Question: Hello I've implemented a function in which I pass an array of 'imageData' of png images (rgba) with transparent parts. I flatten the images with the code bellow but I have an issue regarding the alpha and I could use some help. As you may see in the screenshot bellow the red text has a semi transparent black shadow but instead it is rendered white and not semi transparent.

'''
var mergeImageData = function ( imageDataArray ) {
var canvas = document.getElementById( 'canvas' );
canvas.width = 512;
canvas.height = 512;
var ctx = canvas.getContext( '2d' );
var newImageData = imageDataArray[ 0 ];
for ( var j = 1, len = imageDataArray.length; j < len; j++ ) { // iterate through the imageDataArray
console.log( imageDataArray[ j ].data.length );
for ( var i = 0, bytes = imageDataArray[ j ].data.length; i < bytes; i += 4 ) { // iterate through image bytes
var index = ( imageDataArray[ j ].data[ i + 3 ] === 0 ? 0 : j );
newImageData.data[ i ] = imageDataArray[ index ].data[ i ];
newImageData.data[ i + 1 ] = imageDataArray[ index ].data[ i + 1 ];
newImageData.data[ i + 2 ] = imageDataArray[ index ].data[ i + 2 ];
newImageData.data[ i + 3 ] = imageDataArray[ index ].data[ i + 3 ];
}
}
ctx.putImageData( newImageData, 0, 0 );
console.log( "all done" );
};
'''
This will be done in a 'webworker' in the future, that's why I'm interested in this method since web workers have no canvas access.
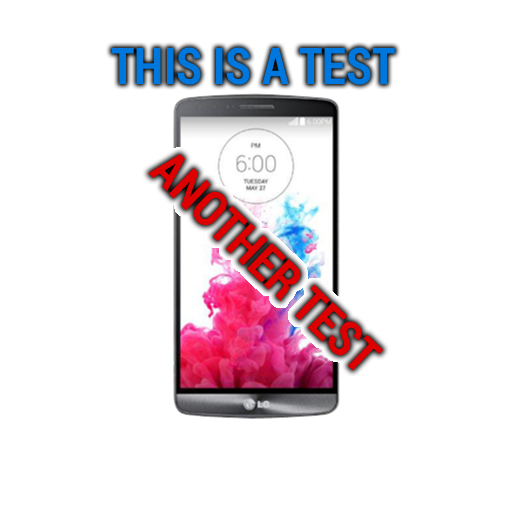
Answer: Your first issue is with 'putImageData()' function : According to <URL>,
> the putImageData method does not pay any attention to compositing; it merely copies pixel values. In order to get compositing, we need to use drawing operations.
So you have to make use of a second canvas, in memory (as well described in <URL>.
Then, your second issue is that you want to do it in a webworker.
You're right, webworkers don't seem able to process such drawing operations : according to <URL>
> Web workers can only calculate, not modify the DOM or make any calls to draw to a canvas.
So your only way is to split your operations by processing datas by the worker, then draw it into your main thread.
Here is an example, assuming that you've got 2 png files called respectively test0.png & test1.png in your root folder.
'''
<html>
<body>
<canvas id="canvas"></canvas>
</body>
<script src="main.js"></script>
</html>
'''
'''
if (!!window.Worker) {
var myWorker = new Worker("worker.js");
myWorker.onmessage = function(e) {
var tmp=document.createElement("canvas");
tmp.width=512;
tmp.height=512;
var ctx2=tmp.getContext("2d");
ctx2.putImageData(e.data[0],0,0);
var canvas = document.getElementById( 'canvas' );
canvas.width = 512;
canvas.height = 512;
var ctx = canvas.getContext( '2d' );
ctx.fillStyle = "rgb(0,255, 0)";
ctx.fillRect(0,0,250,50);
ctx.drawImage(tmp,0,0);
}
}
var images = [];
function getImagesData(){
for(i=0; i<2; i++){
var img = new Image();
img.src = "test"+i+".png";
//Should add an onload method
var canvas = document.createElement("canvas");
canvas.width = img.width;
canvas.height = img.height;
var ctx = canvas.getContext("2d");
ctx.drawImage(img, 0, 0);
images[i] = ctx.getImageData(0,0,img.width,img.height);
}
myWorker.postMessage(images);
}
getImagesData();
'''
'''
var mergeImageData = function( imageDataArray ) {
var newImageData = imageDataArray[ 0 ];
for ( var j = 0; j < imageDataArray.length; j++ ) { // iterate through the imageDataArray
for ( var i = 0, bytes = imageDataArray[ j ].data.length; i < bytes; i += 4 ) { // iterate through image bytes
var index = ( imageDataArray[ j ].data[ i + 3 ] === 0 ? 0 : j );
newImageData.data[ i ] = imageDataArray[ index ].data[ i ];
newImageData.data[ i + 1 ] = imageDataArray[ index ].data[ i + 1 ];
newImageData.data[ i + 2 ] = imageDataArray[ index ].data[ i + 2 ];
newImageData.data[ i + 3 ] = imageDataArray[ index ].data[ i + 3 ];
}
}
return newImageData;
};
onmessage = function(e) {
var res = mergeImageData(e.data);
postMessage([res]);
}
'''